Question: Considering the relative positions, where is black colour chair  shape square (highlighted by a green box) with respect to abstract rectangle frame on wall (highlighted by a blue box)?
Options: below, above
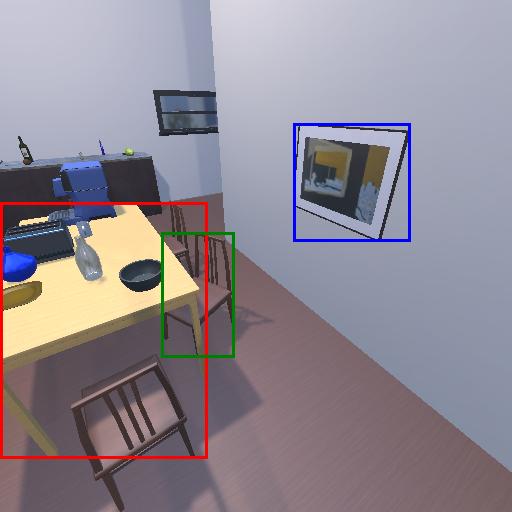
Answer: below